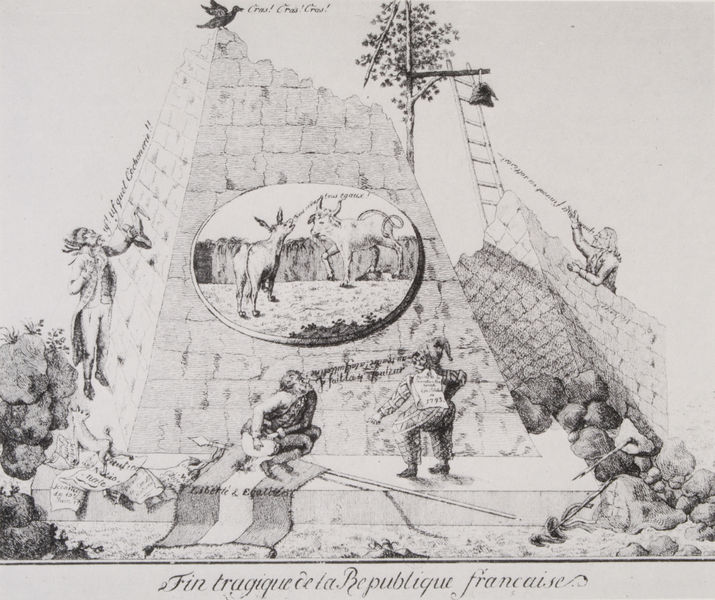
Titel: Tragisches Ende der Republik
Standort: Paris
Institution: Bibliothèque Nationale.
Schlagwörter: baum, blätter, himmel, laub, mann, schatten, vogel, weiß, bäume, menschen, äste, fenster, frankreich, grau, hut, licht, männer, schwarz, zeichnung, hund, tier, tiere, leute, teppich, barock, henker, mensch, sockel, spitze, stein, steine, taube, bild, ast, feld, rokoko, arbeit, esel, oval, turm, schrift, perspektive, fahne, flagge, trikolore, mauer, grafik, kuh, rind, geröll, französisch, leiter, untergang, zerstörung, lanze, karikatur, inschrift, stufe, gedanken, ruine, antike, medaillon, sprossen, mauerwerk, druck, schwarz-weiß, radierung, stich, illustration, revolution, text, beschriftung, ruinen, rom, ende, hölle, teufel, fabel, speer, rabe, pyramide, emblem, kupferstich, scheuen, ochse, stier, ziegenbock, ziege, klettern, bau, französische revolution, flugblatt, freiheitsmütze, tragik, der, französische republik, republik, republique, leter, ziegen, rufen, fahnenstange, hochragend, krähe, galgen, freiheitsbaum, schriftbänder, tragisch, richtfest, fin, revolutionsgraphik, gleichung, frankzösisch, beum, tirer, das ende, ende der republik, freiheismütze, geographen, politische kunst, sternegucken, tragisches ende, esel kuh, beu, pryamide, üyramide, esel stier